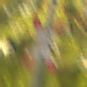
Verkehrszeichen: Andreaskreuz
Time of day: SunriseSunset
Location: Outdoor (RoadRail)
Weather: Clear
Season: NotSpecified
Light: Natural